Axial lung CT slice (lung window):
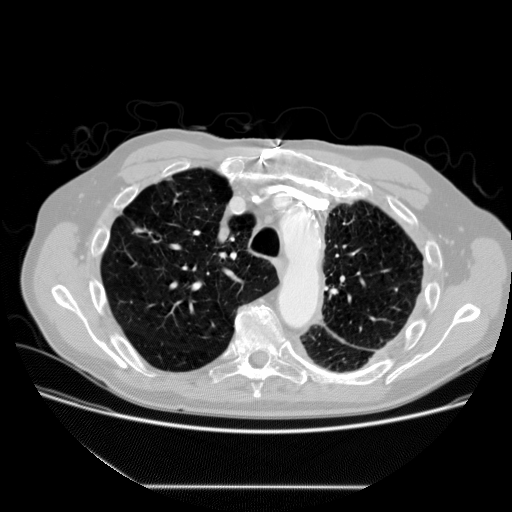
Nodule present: no